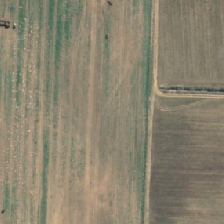
Land cover: shortrotation_cropland